Question: I would like to create a table that looks/behaves like the one to manage fields when editing content types.

How is this one named? Is this form API?
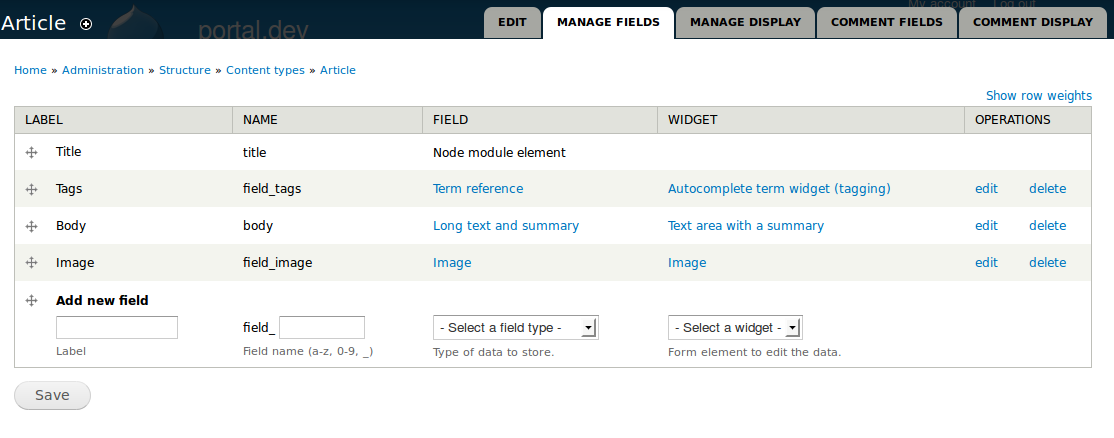
Answer: If you're looking for the drag and drop sorting behavior, then you should look at the documentation for <URL>.
And perhaps this tutorial might help: <URL>